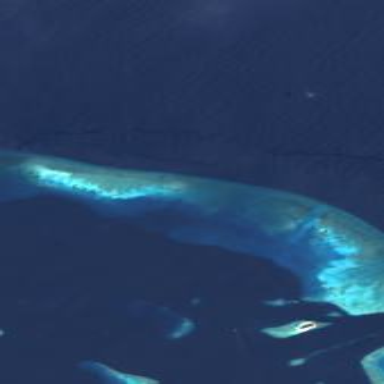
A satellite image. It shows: Natural coral reef.